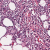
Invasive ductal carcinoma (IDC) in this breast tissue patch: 1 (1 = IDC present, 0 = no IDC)